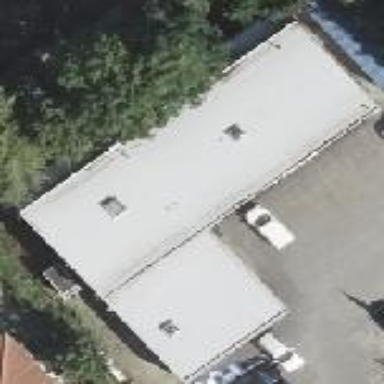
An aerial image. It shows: Building used as car repair shop.